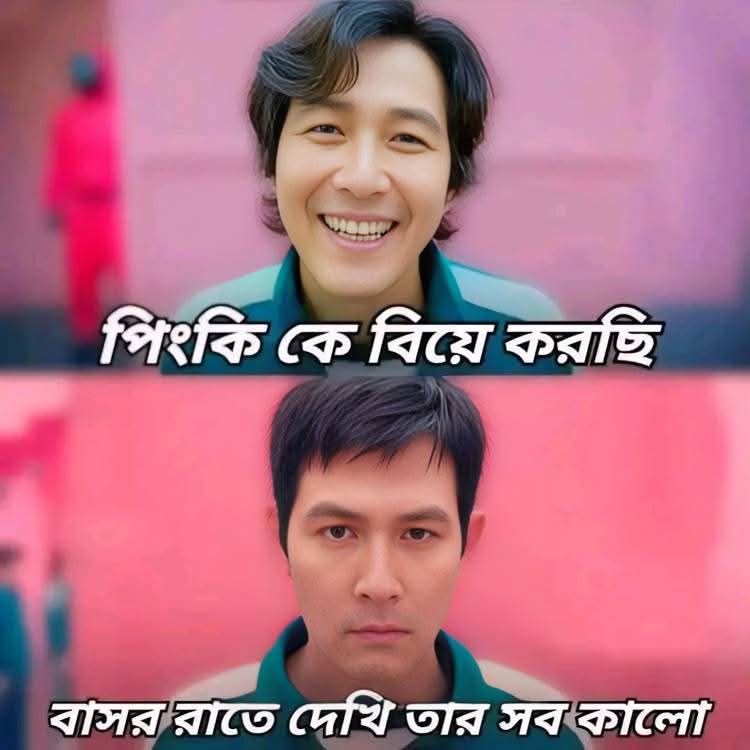
Text: পিংকি কে বিয়ে করছি
বাসর রাতে দেখি তার সব কালো
Label: Non Hate